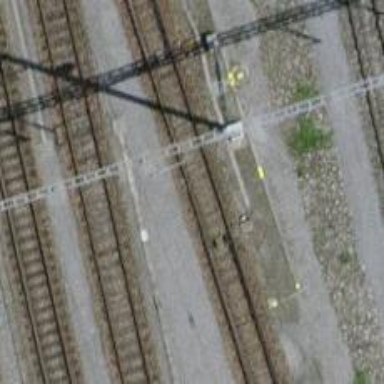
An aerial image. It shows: Railway switch.